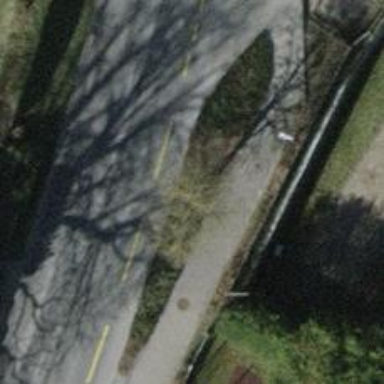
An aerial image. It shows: Avenue of deciduous broadleaved trees.